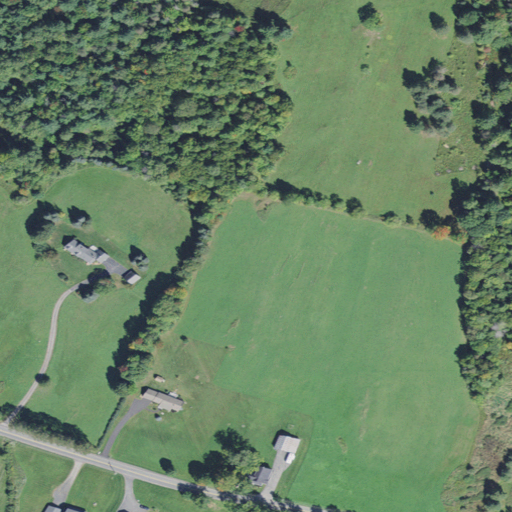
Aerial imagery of mountain in Vermont named Trow Hill containing pasture, deciduous forest, mixed forest, open development, low intensity development, herbaceous wetlands, evergreen forest, high intensity development, and medium intensity development